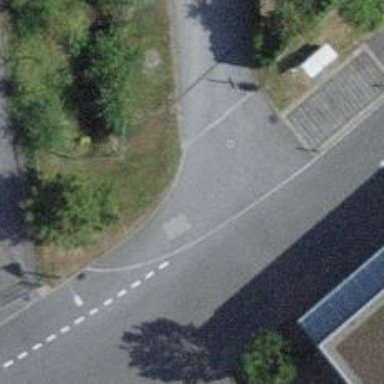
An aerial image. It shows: Kerb barrier.